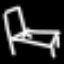
Label: bed